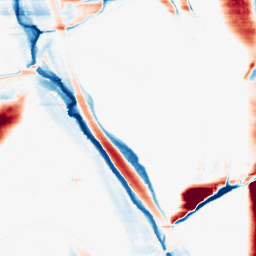
Category: morphological
Decomposition family: morphological_rect
Decomposition parameters: operation: average
width: 50
height: 3
Upsampling method: linear_exact
Upsampling parameters: scale: 4
Upsampling scale: 4